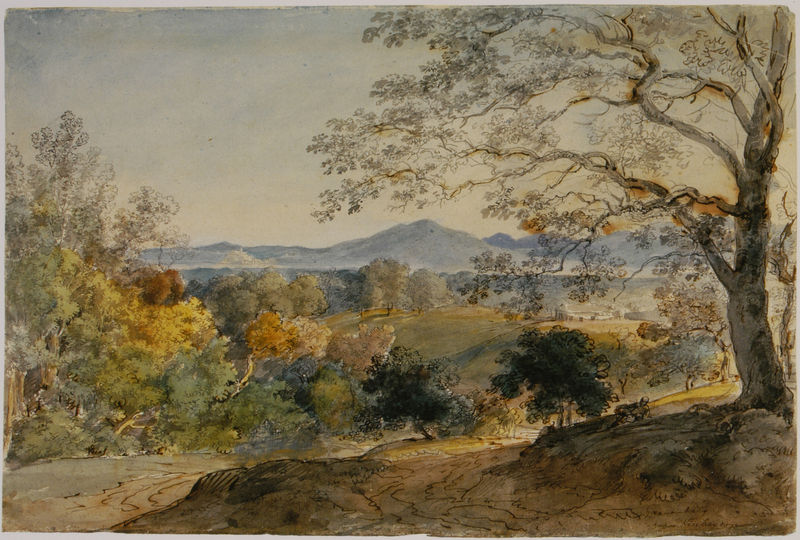
Titel: Blick von Litzldorf gegen Neubeuern
Künstler: Johann Georg von Dillis
Standort: Vaduz
Institution: Stiftung Ratjen
Schlagwörter: baum, berg, blau, blätter, feder, gemälde, himmel, laub, mann, schatten, wasser, aquarell, bäume, fluss, gelb, grün, landschaft, ocker, see, stadt, ufer, äste, braun, bunt, grau, hell, hintergrund, licht, schwarz, skizze, strasse, zeichnung, ausblick, blick, gebäude, gras, haus, rot, weg, wiese, malerei, mensch, ast, bach, birke, erde, feld, felder, ferne, horizont, häuser, hügel, morgen, natur, stamm, strauch, weite, zweige, busch, büsche, pfad, sonne, sträucher, wiesen, boden, figur, krone, tal, wald, anhöhe, esel, hellblau, aussicht, farbig, sommer, papier, liegen, ansicht, biegung, italien, perspektive, studie, spuren, berge, farben, fels, gebirge, gipfel, hang, leer, sonnenlicht, farbe, kahl, landschaftsmalerei, vegetation, wasserfarbe, linien, herbst, idylle, picknick, stille, romantik, querformat, wetter, blue, men, oil, red, white, black, country, gold, golden, green, painting, yellow, flowers, print, brown, perspective, plant, laviert, tusche, zweig, wälder, lichtung, schraffur, koloriert, aquatinta, entwurf, tinte, kurve, feather, hand, unterholz, wood, hilfe, cloud, clouds, man, rocks, sky, tree, laubwald, wanderer, building, field, hill, hills, house, landscape, mountain, mountains, nature, orange, water, atmospheric perspective, distance, german, horizon, lane, summer, sun, trees, village, obstbäume, eiche, fernsicht, atmosphäre, plein air, winter, autumn, evening, forest, grass, light, peaceful, river, bushes, path, plants, road, view, drawing, paper, color, shadow, realism, etching, illustration, line, sketch, roots, pen, fall, hengst, wind, farbigkeit, scene, fence, meadow, pasture, town, dirt, person, rural, sunny, valley, day, spring, leaves, pastoral, trunk, ink, walk, watercolor, watercolour, coloriert, art, colorful, colors, signature, study, bush, dirt road, farm, hudson river school, branches, calm, figure, leaf, outdoors, forrest, sunset, chinese, rough, shading, wash, resting, shade, sleep, canvas, linear, paint, dry, shrubs, dawn, nacht, linine, bank, haze, mist, hallo ich seh nix, branch, stones, hatching, alley, rest, bucolic, kill, reclining, geöb, earth, mud, leafs, vista, aquarel, countryside, pretty, windy, orchard, foliage, skyline, oak, fleder, pathway, morning, air, real, scenery, aquarelle, autumnal, greenery, himm, hügelb, restful, mountians, clear, bark, springs, paiting, acrylic, quiet, moountain, rolling, scenic, brances, landskape, laubfärbung, loneliness, pass, meadw, viewpoint, skies, ebaum, dark green, farmland, beidge, brownish, betg, man reclining, early fall, miday